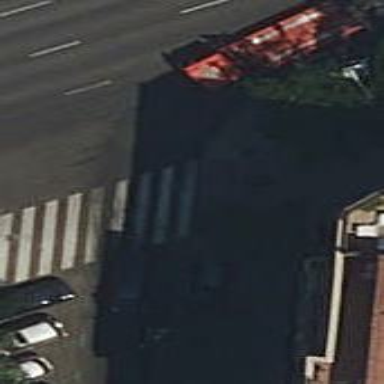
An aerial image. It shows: Kerb barrier.